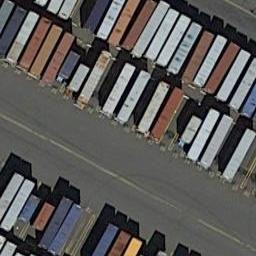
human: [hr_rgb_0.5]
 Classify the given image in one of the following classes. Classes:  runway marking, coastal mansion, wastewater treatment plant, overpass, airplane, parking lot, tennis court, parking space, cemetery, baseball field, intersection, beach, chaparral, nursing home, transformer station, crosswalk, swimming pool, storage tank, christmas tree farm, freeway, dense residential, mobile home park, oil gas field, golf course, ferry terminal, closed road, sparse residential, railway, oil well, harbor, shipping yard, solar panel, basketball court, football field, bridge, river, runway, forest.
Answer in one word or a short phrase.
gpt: shipping yard